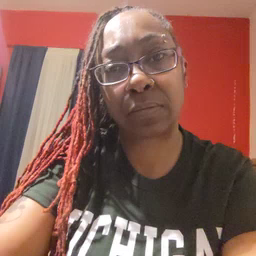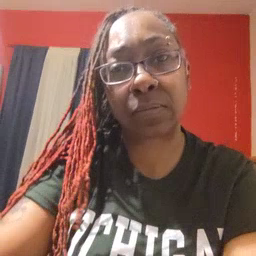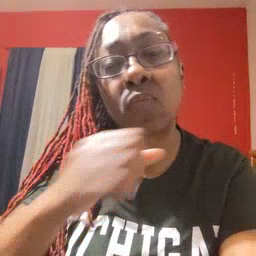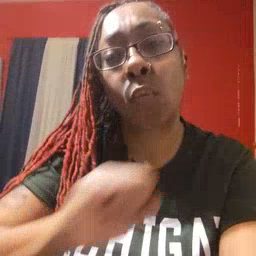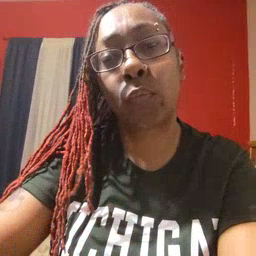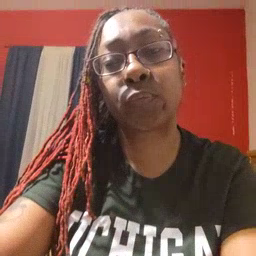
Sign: old